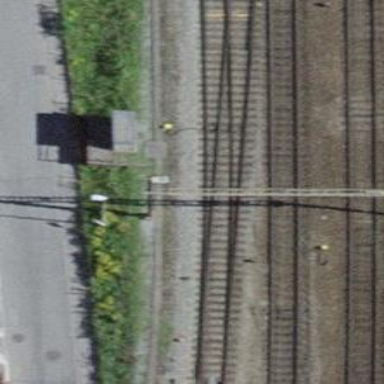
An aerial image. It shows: Railway spur service.